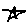
Label: star